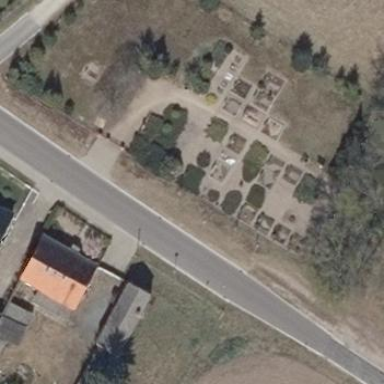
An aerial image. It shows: Cemetery.